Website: slack
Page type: payment
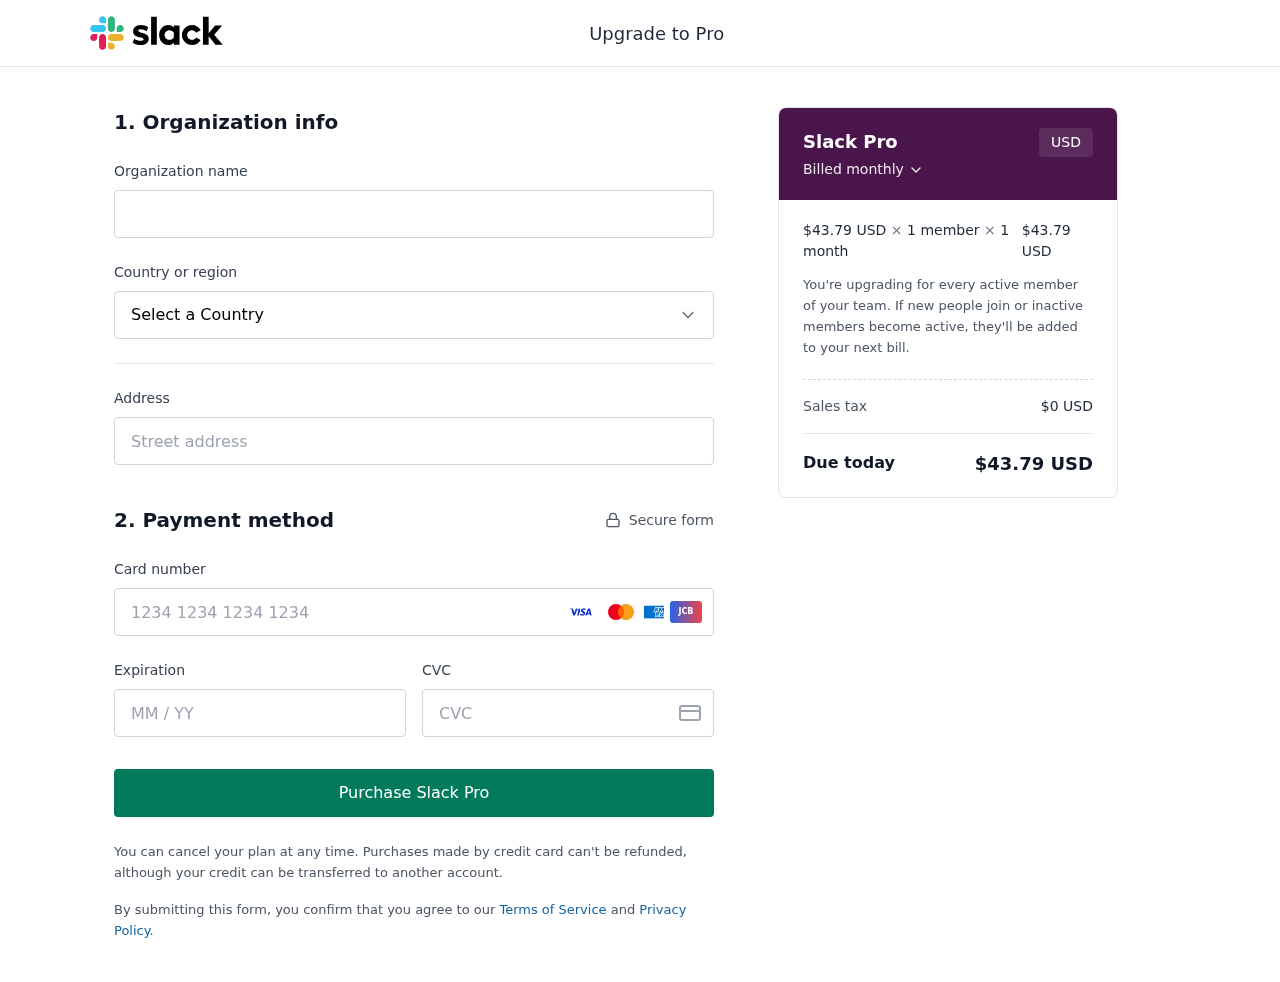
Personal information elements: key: PII_CARD_CVV
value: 653
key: PII_CARD_EXPIRY
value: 03/26
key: PII_CARD_NUMBER
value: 4938 6551 3964 3944
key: PII_COUNTRY
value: United States
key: PII_STREET
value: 757 Lamb Knolls
Product elements: key: PRODUCT1_PRICE
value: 43.79
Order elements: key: ORDER_SUBTOTAL
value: $43.79 USD
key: ORDER_TAX
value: $0 USD
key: ORDER_TOTAL
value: $43.79 USD